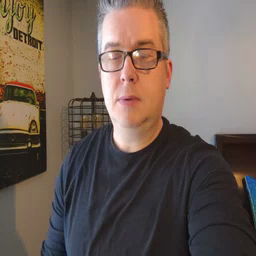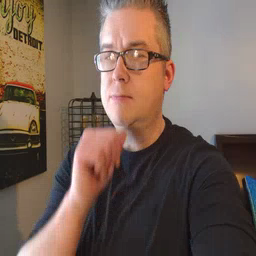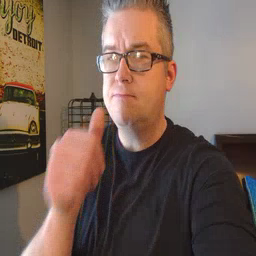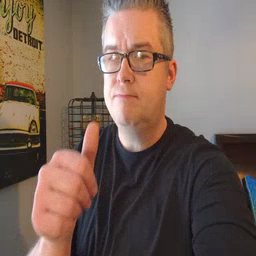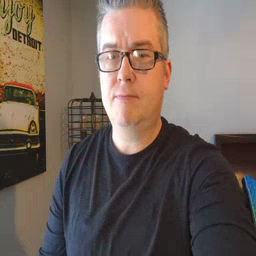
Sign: not